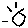
Label: sun